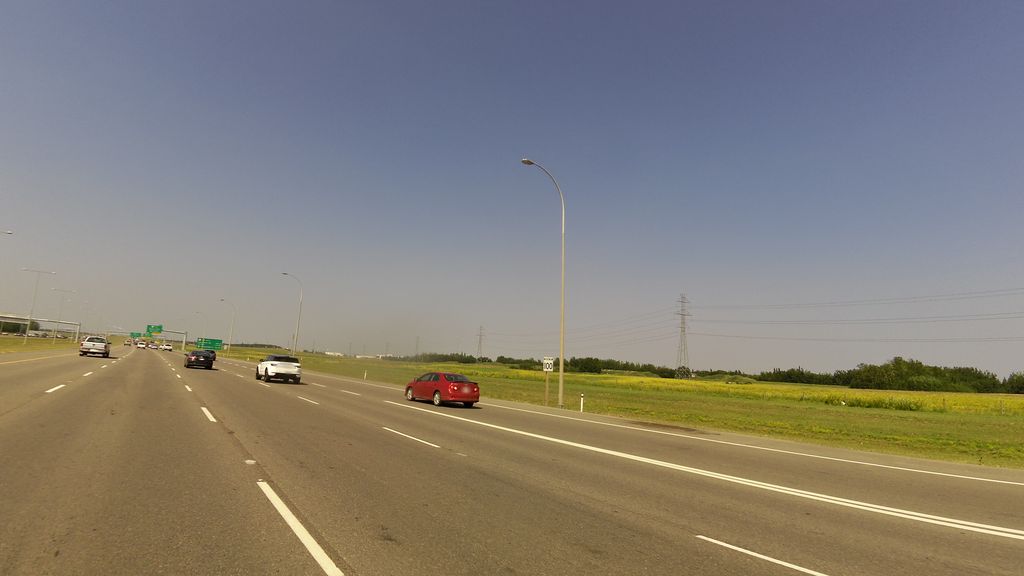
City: edmonton